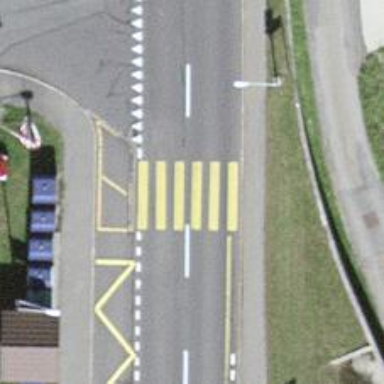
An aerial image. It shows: Marked crossing on the road.